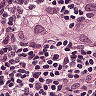
Metastatic tissue present: yes